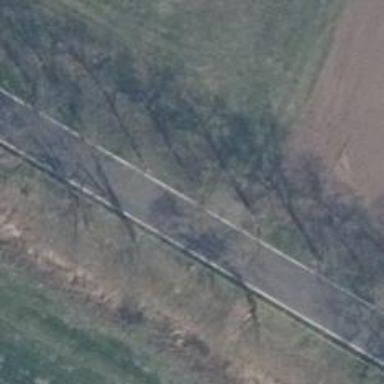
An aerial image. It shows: Avenue of deciduous broadleaved trees.